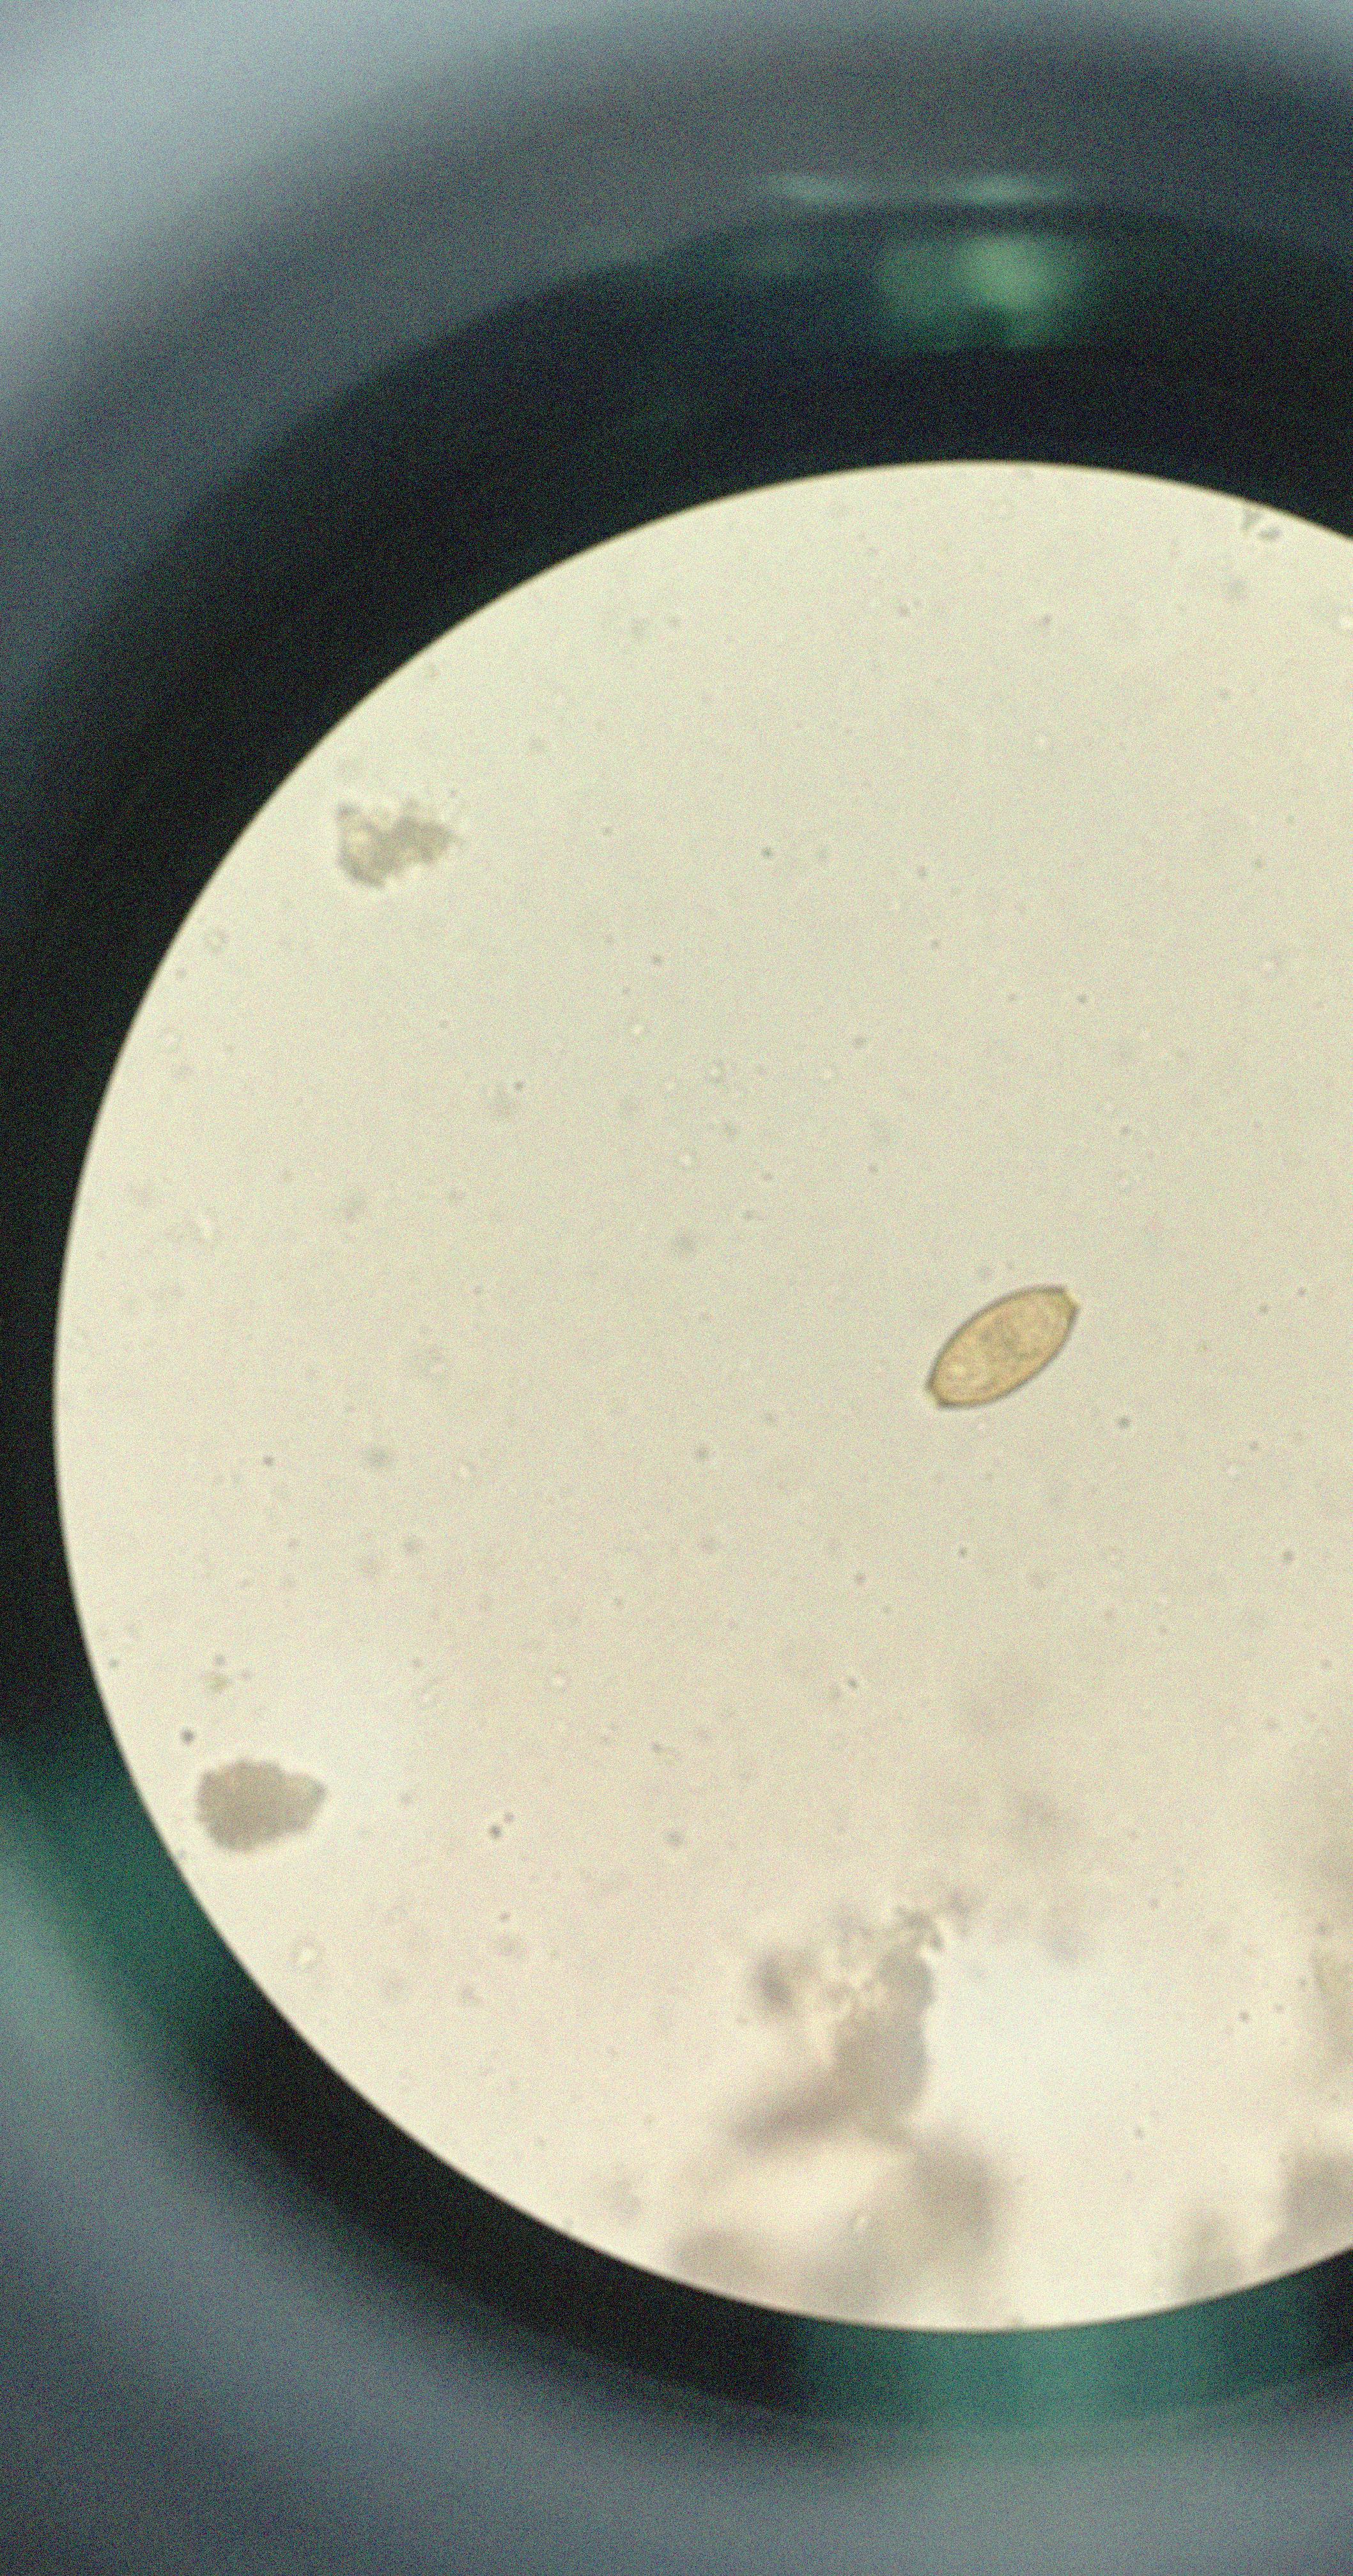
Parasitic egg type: Trichuris trichiura